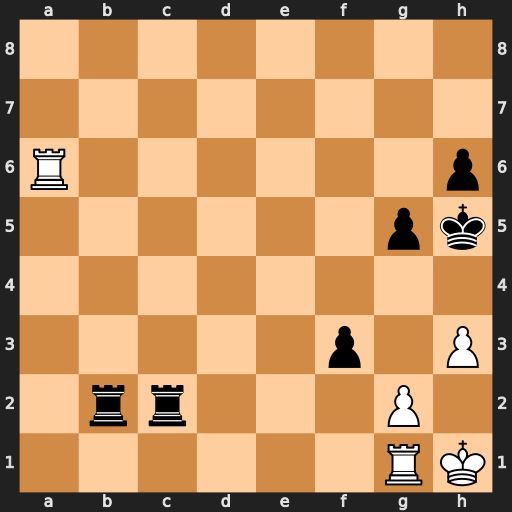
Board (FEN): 8/8/R6p/6pk/8/5p1P/1rr3P1/6RK
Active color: w
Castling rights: -
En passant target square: -
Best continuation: g4+ Kh4 Rxh6#